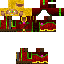
A female human skin with medium skin, wearing blonde long hair dressed in a red robe top and red pants, featuring a closed mouth.